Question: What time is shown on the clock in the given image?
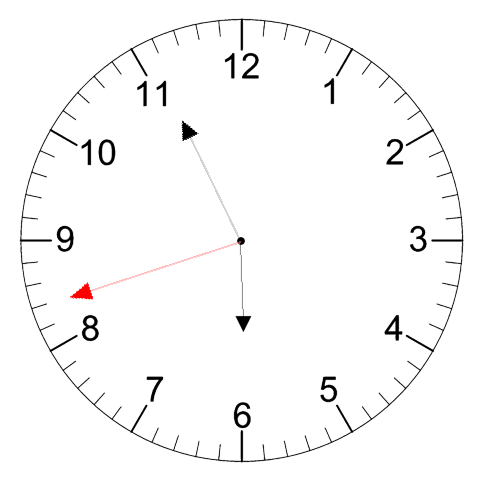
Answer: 05:55:42